Question: I'm a noob and learning HTML to begin with.
I used the following code and tried to validate it at <URL>.
'''
<p><img src="C:\Users\46506090\Pictures\FS Capture\2015-08-28_103100.png" alt="stay calm" width="100" height="80" /></p>
'''
I'm getting the following error during validation.

. The 'Clean up Markup with HTML-Tidy' option in this validator page adds the following code to make it clean.
'''
<meta name="generator" content="HTML Tidy for Linux (vers 25 March 2009), see www.w3.org" />
'''
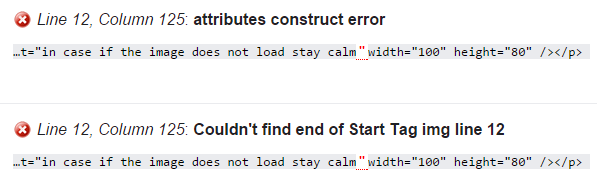
Answer: The syntax error is caused by (looks like) not having a space between the closing quotation mark and the next parameter name, but it looks like it's fixed in your initial example, just not in the screenshots.